Field crop: maize
Growth stage: 2
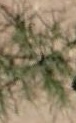
Species: salsola